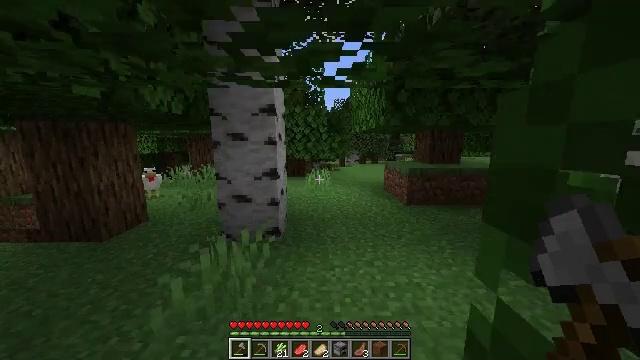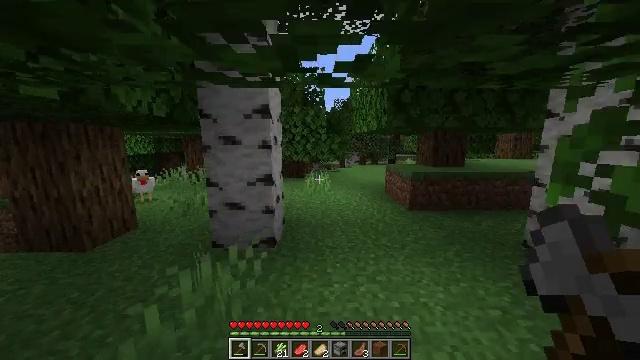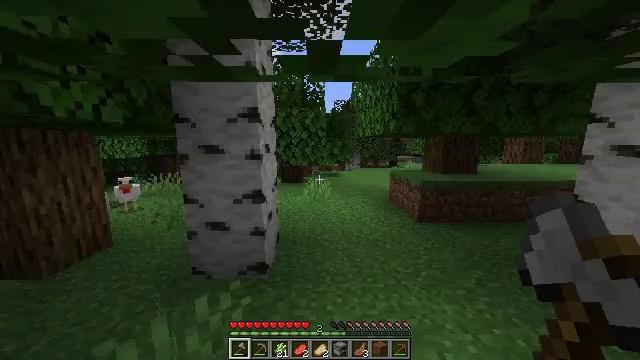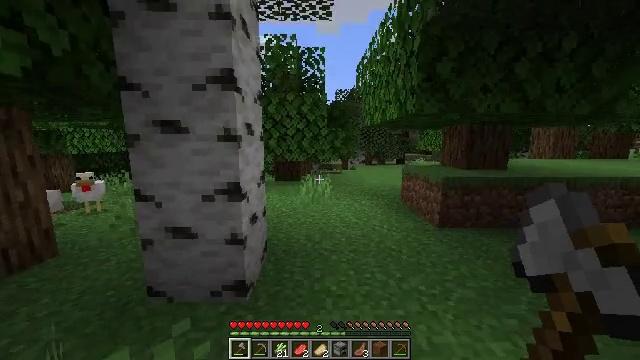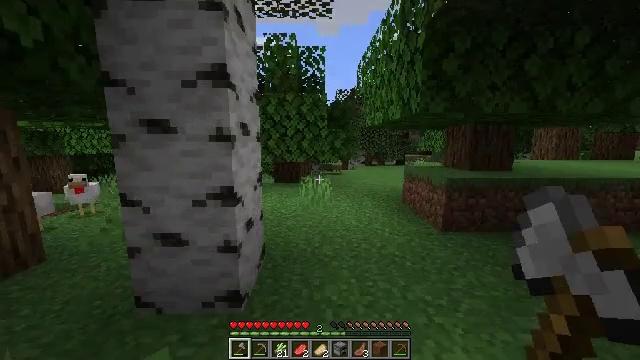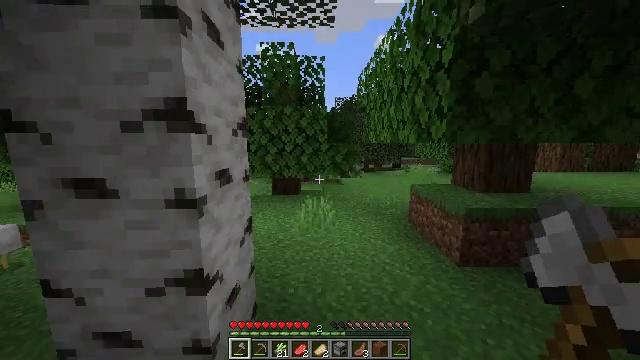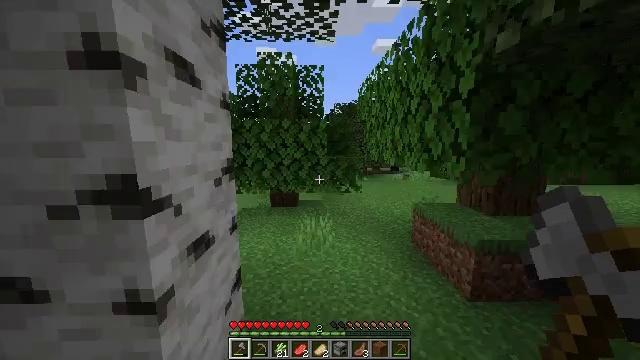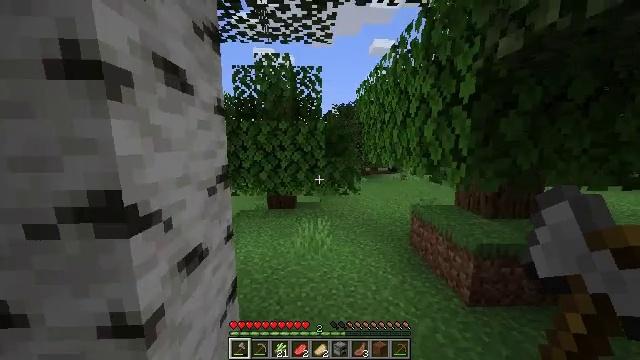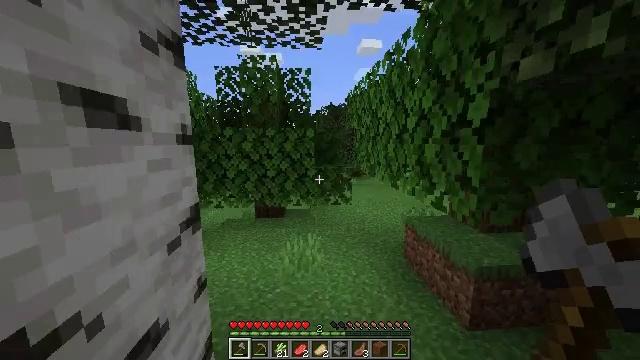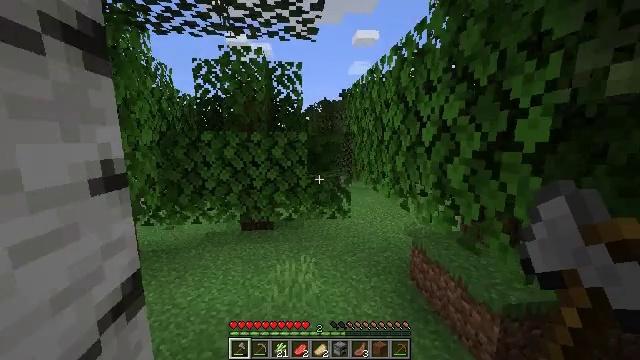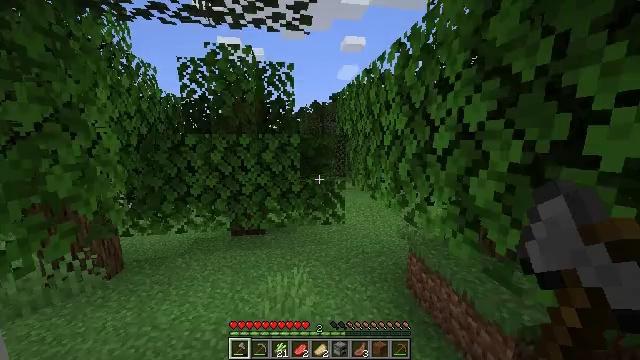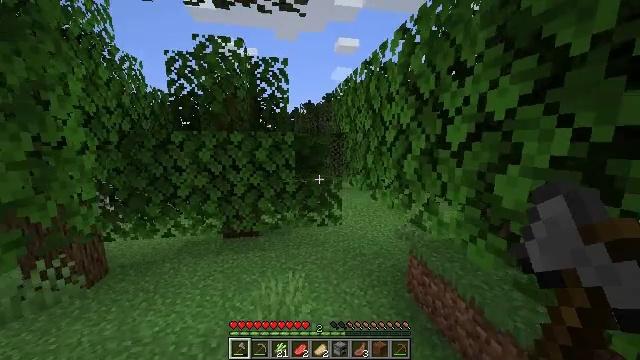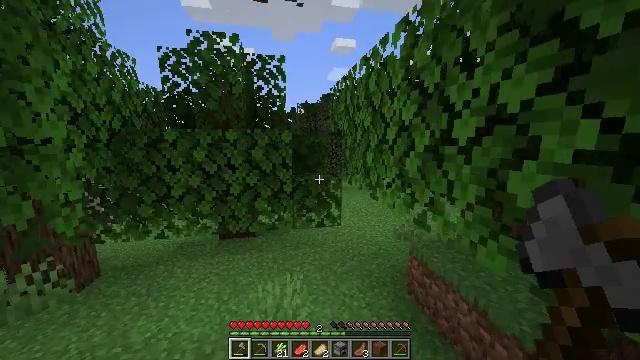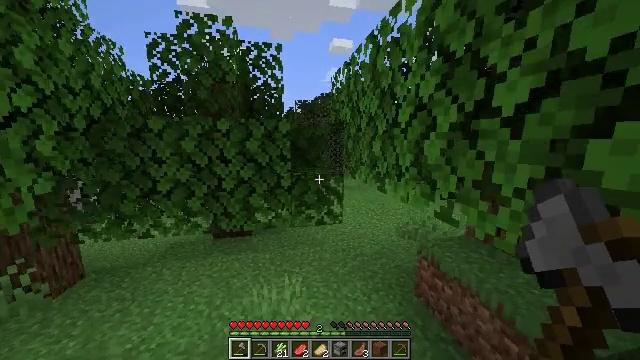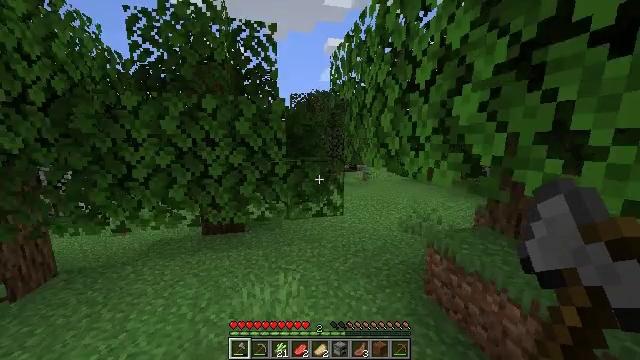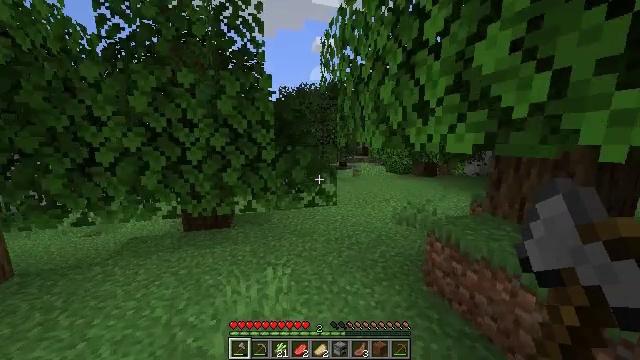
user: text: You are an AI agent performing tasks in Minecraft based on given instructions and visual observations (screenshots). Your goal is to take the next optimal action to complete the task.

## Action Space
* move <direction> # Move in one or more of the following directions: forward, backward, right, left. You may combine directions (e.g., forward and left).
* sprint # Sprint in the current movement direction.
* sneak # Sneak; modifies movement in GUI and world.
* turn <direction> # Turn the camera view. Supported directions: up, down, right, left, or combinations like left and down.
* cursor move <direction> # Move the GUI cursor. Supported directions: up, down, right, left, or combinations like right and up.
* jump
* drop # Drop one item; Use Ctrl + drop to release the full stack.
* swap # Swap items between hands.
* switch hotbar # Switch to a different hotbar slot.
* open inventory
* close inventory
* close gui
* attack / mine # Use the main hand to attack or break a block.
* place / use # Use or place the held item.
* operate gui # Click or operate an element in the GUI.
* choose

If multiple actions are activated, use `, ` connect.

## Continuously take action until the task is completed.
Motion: motion action
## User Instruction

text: Harvest the brown mushroom.
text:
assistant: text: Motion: move forward, sprint, jump
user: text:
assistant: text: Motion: move forward, sprint, jump
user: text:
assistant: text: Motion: move forward, sprint, jump
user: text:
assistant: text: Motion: move forward, sprint
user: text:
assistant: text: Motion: move forward, sprint, jump
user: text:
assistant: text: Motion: move forward, sprint, jump
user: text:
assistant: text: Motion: move forward, sprint
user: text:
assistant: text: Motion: move forward, sprint, turn right, jump
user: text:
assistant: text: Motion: move forward, sprint, turn right, jump
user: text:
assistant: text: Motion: move forward, sprint, turn right, jump
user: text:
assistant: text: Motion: move forward, sprint, turn right
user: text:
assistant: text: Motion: move forward, sprint
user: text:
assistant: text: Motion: move forward, sprint
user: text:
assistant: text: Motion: move forward, sprint, turn right
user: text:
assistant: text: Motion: move forward, sprint, turn right
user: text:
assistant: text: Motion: move forward, sprint, turn right and down
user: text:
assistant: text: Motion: move forward, sprint, turn right
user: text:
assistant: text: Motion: move forward, sprint, turn right
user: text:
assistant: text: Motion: move forward, sprint, turn right
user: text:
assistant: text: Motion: move forward and move right, sprint
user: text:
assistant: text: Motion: move forward and move right, sprint
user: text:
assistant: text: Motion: move forward and move right, sprint
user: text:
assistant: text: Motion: move forward, sprint
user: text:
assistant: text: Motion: move forward, sprint
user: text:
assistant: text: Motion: move forward, sprint
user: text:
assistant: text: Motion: move forward, sprint
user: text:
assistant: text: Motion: move forward, sprint
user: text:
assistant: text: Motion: move forward, sprint, jump
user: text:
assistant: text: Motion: move forward, sprint, jump
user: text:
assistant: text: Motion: move forward, sprint, jump